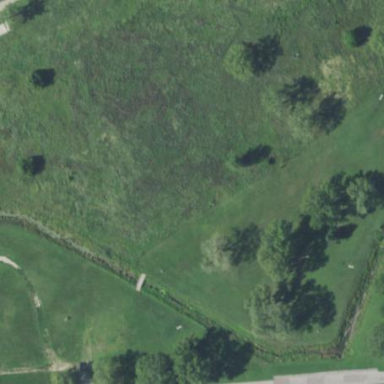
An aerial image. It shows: Disc golf course for leisure activity.